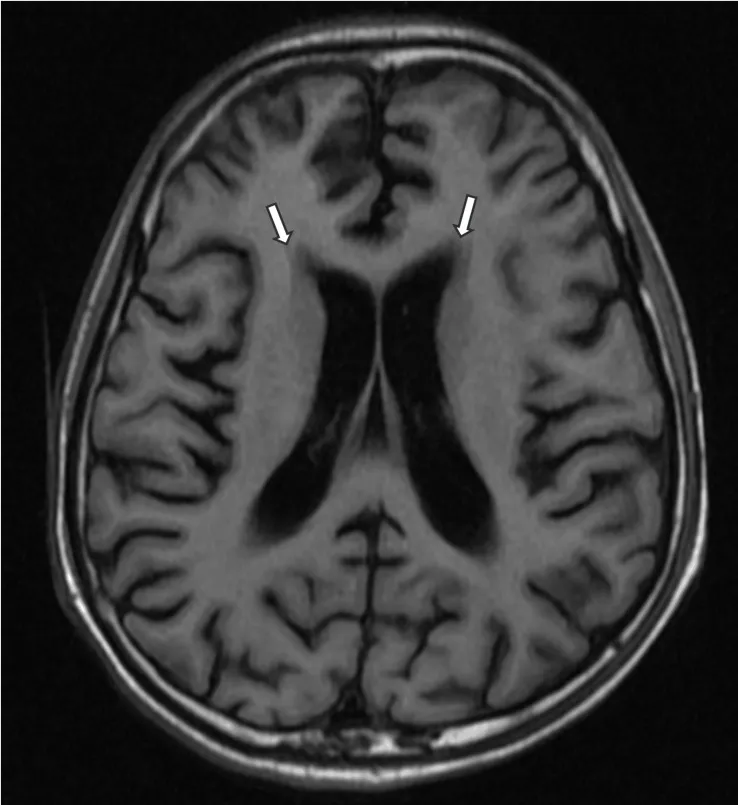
T1-weighted MRI brain (axial section) reveals diffuse periventricular white matter hypointensities (white arrow). MRI: magnetic resonance imaging.
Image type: radiology (mri)